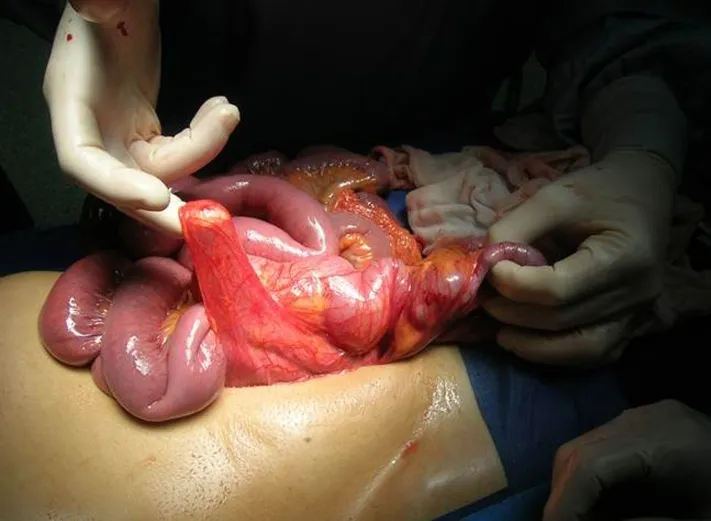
Intraoperative image representing the fibrous band during small bowel adhesiolisis.
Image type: medical_photograph (other_medical_photograph)